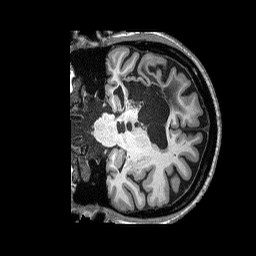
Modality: T1w
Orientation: coronal
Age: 31
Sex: female
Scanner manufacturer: siemens
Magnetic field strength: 3 T
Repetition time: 2.53 s
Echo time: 0.00144 s